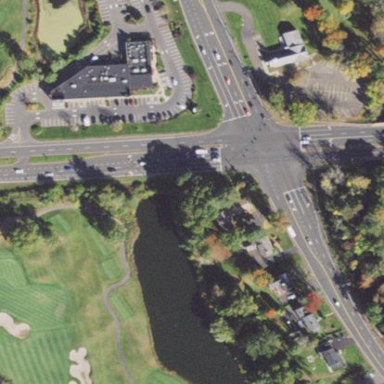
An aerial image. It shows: Lake that is lateral water hazard in golf course.